Question: I want to plot hazard ratios (hr) and confidence intervals from published summary data where I have the respective publication on the x-axis and the hazard ratios on the y-axis.
Currently, my y-axis reads: (-3, -2, -1, 0, 1, 2, 3), which gives an "unsymmetrical" scaling of the hrs.

How do I program the y-axis to read: (0.3, 0.2, 0.1, 0, 1, 2, 3), which will give a "correct" scaling of the hrs?
'''
#require(plotrix)
#Create a data frame containing hr and confidence intervals
mean <- c(0.73, 0.7, 0.6, 0.74, 0.9, 0.96, 0.87, 0.74)
lowerlimit <- c(0.1, 0.4, 0.34, 0.29, 0.79, 0.86, 0.72, 0.57)
upperlimit <- c(5.55, 1.16, 0.99, 1.85, 1.03, 1.17, 1.04, 1.12)
df <- data.frame(cbind(upperlimit,lowerlimit, mean))
#Create a plot of the hr and CI for the respective publications
plot(df$mean, ylim = c(-3, 3), xlim = c(1,8), xaxt="n")
axis(1, at=seq(1:8), las=2,
labels=c("study1", "study2", "study3", "study4", "study5", "study6", "study7", "study8"))
plotCI(df$mean, y=NULL, uiw=df$upperlimit, liw=df$lowerlimit, err="y", pch=20, slty=3, scol = "blue", add=TRUE)
'''
Ps. If amending the interval is not possible, then there is an intermediate step where '(1/lowerlimit)' will give the right scaling but the "wrong number". Then, hard coding the y-axis could prove to be a solution (have attempted this without success).
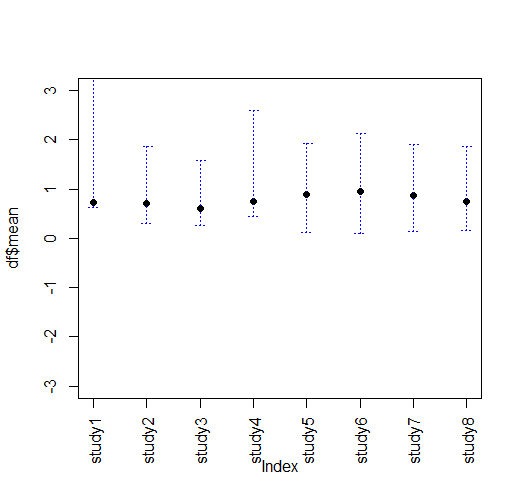
Answer: There might be several ways to do this. Here is my 'ggplot' approach. You could dress it up accordingly.
Your data
'''
mean <- c(0.73, 0.7, 0.6, 0.74, 0.9, 0.96, 0.87, 0.74)
lowerlimit <- c(0.1, 0.4, 0.34, 0.29, 0.79, 0.86, 0.72, 0.57)
upperlimit <- c(5.55, 1.16, 0.99, 1.85, 1.03, 1.17, 1.04, 1.12)
study <- c(1:8)
df <- data.frame(cbind(upperlimit,lowerlimit, mean, study))
'''
My 'ggplot' approach:
'''
library(ggplot2)
labels <- paste("Study", c(1:8))
df %>%
ggplot(aes(x = study, y= mean)) +
geom_point() +
geom_errorbar(aes(ymin = lowerlimit, ymax = upperlimit), width = 0.1) +
scale_y_log10() +
scale_x_continuous(breaks = c(1:8), labels = labels)
'''
You get:
<URL>